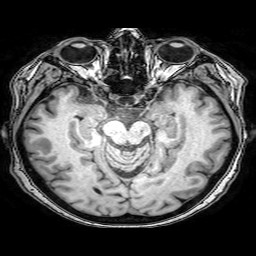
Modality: T1w
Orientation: coronal
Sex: female
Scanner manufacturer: philips
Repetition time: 0.008172 s
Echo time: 0.00374 s